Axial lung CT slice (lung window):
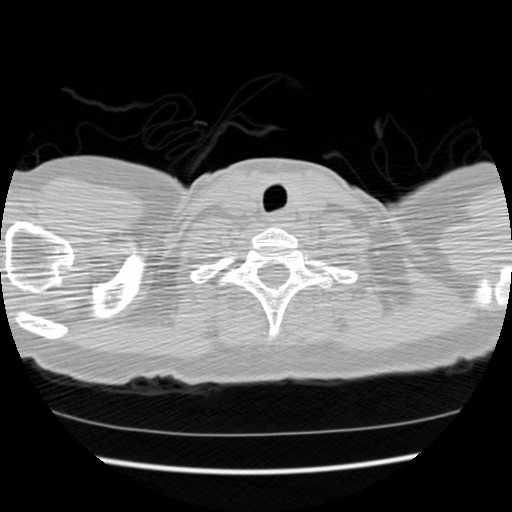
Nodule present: no